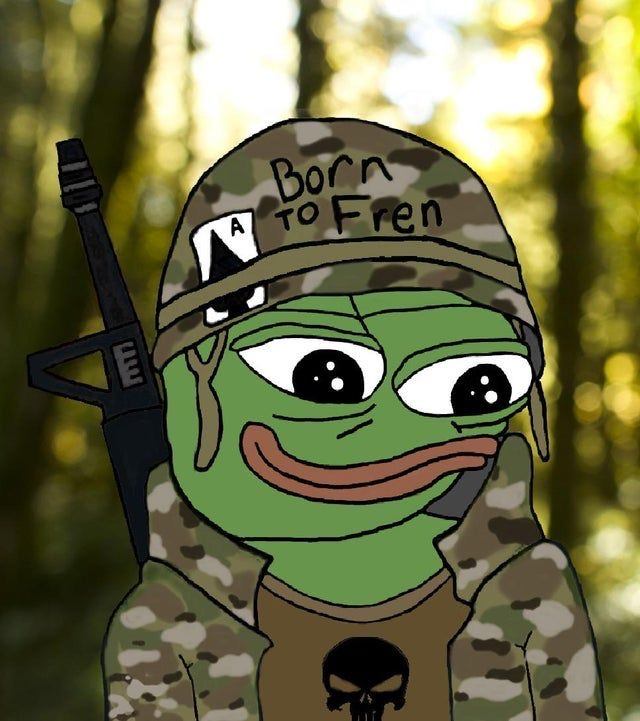
Label: 5_Pepe